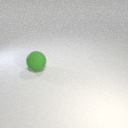
large green rubber sphere